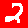
Digit: 2